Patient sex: F
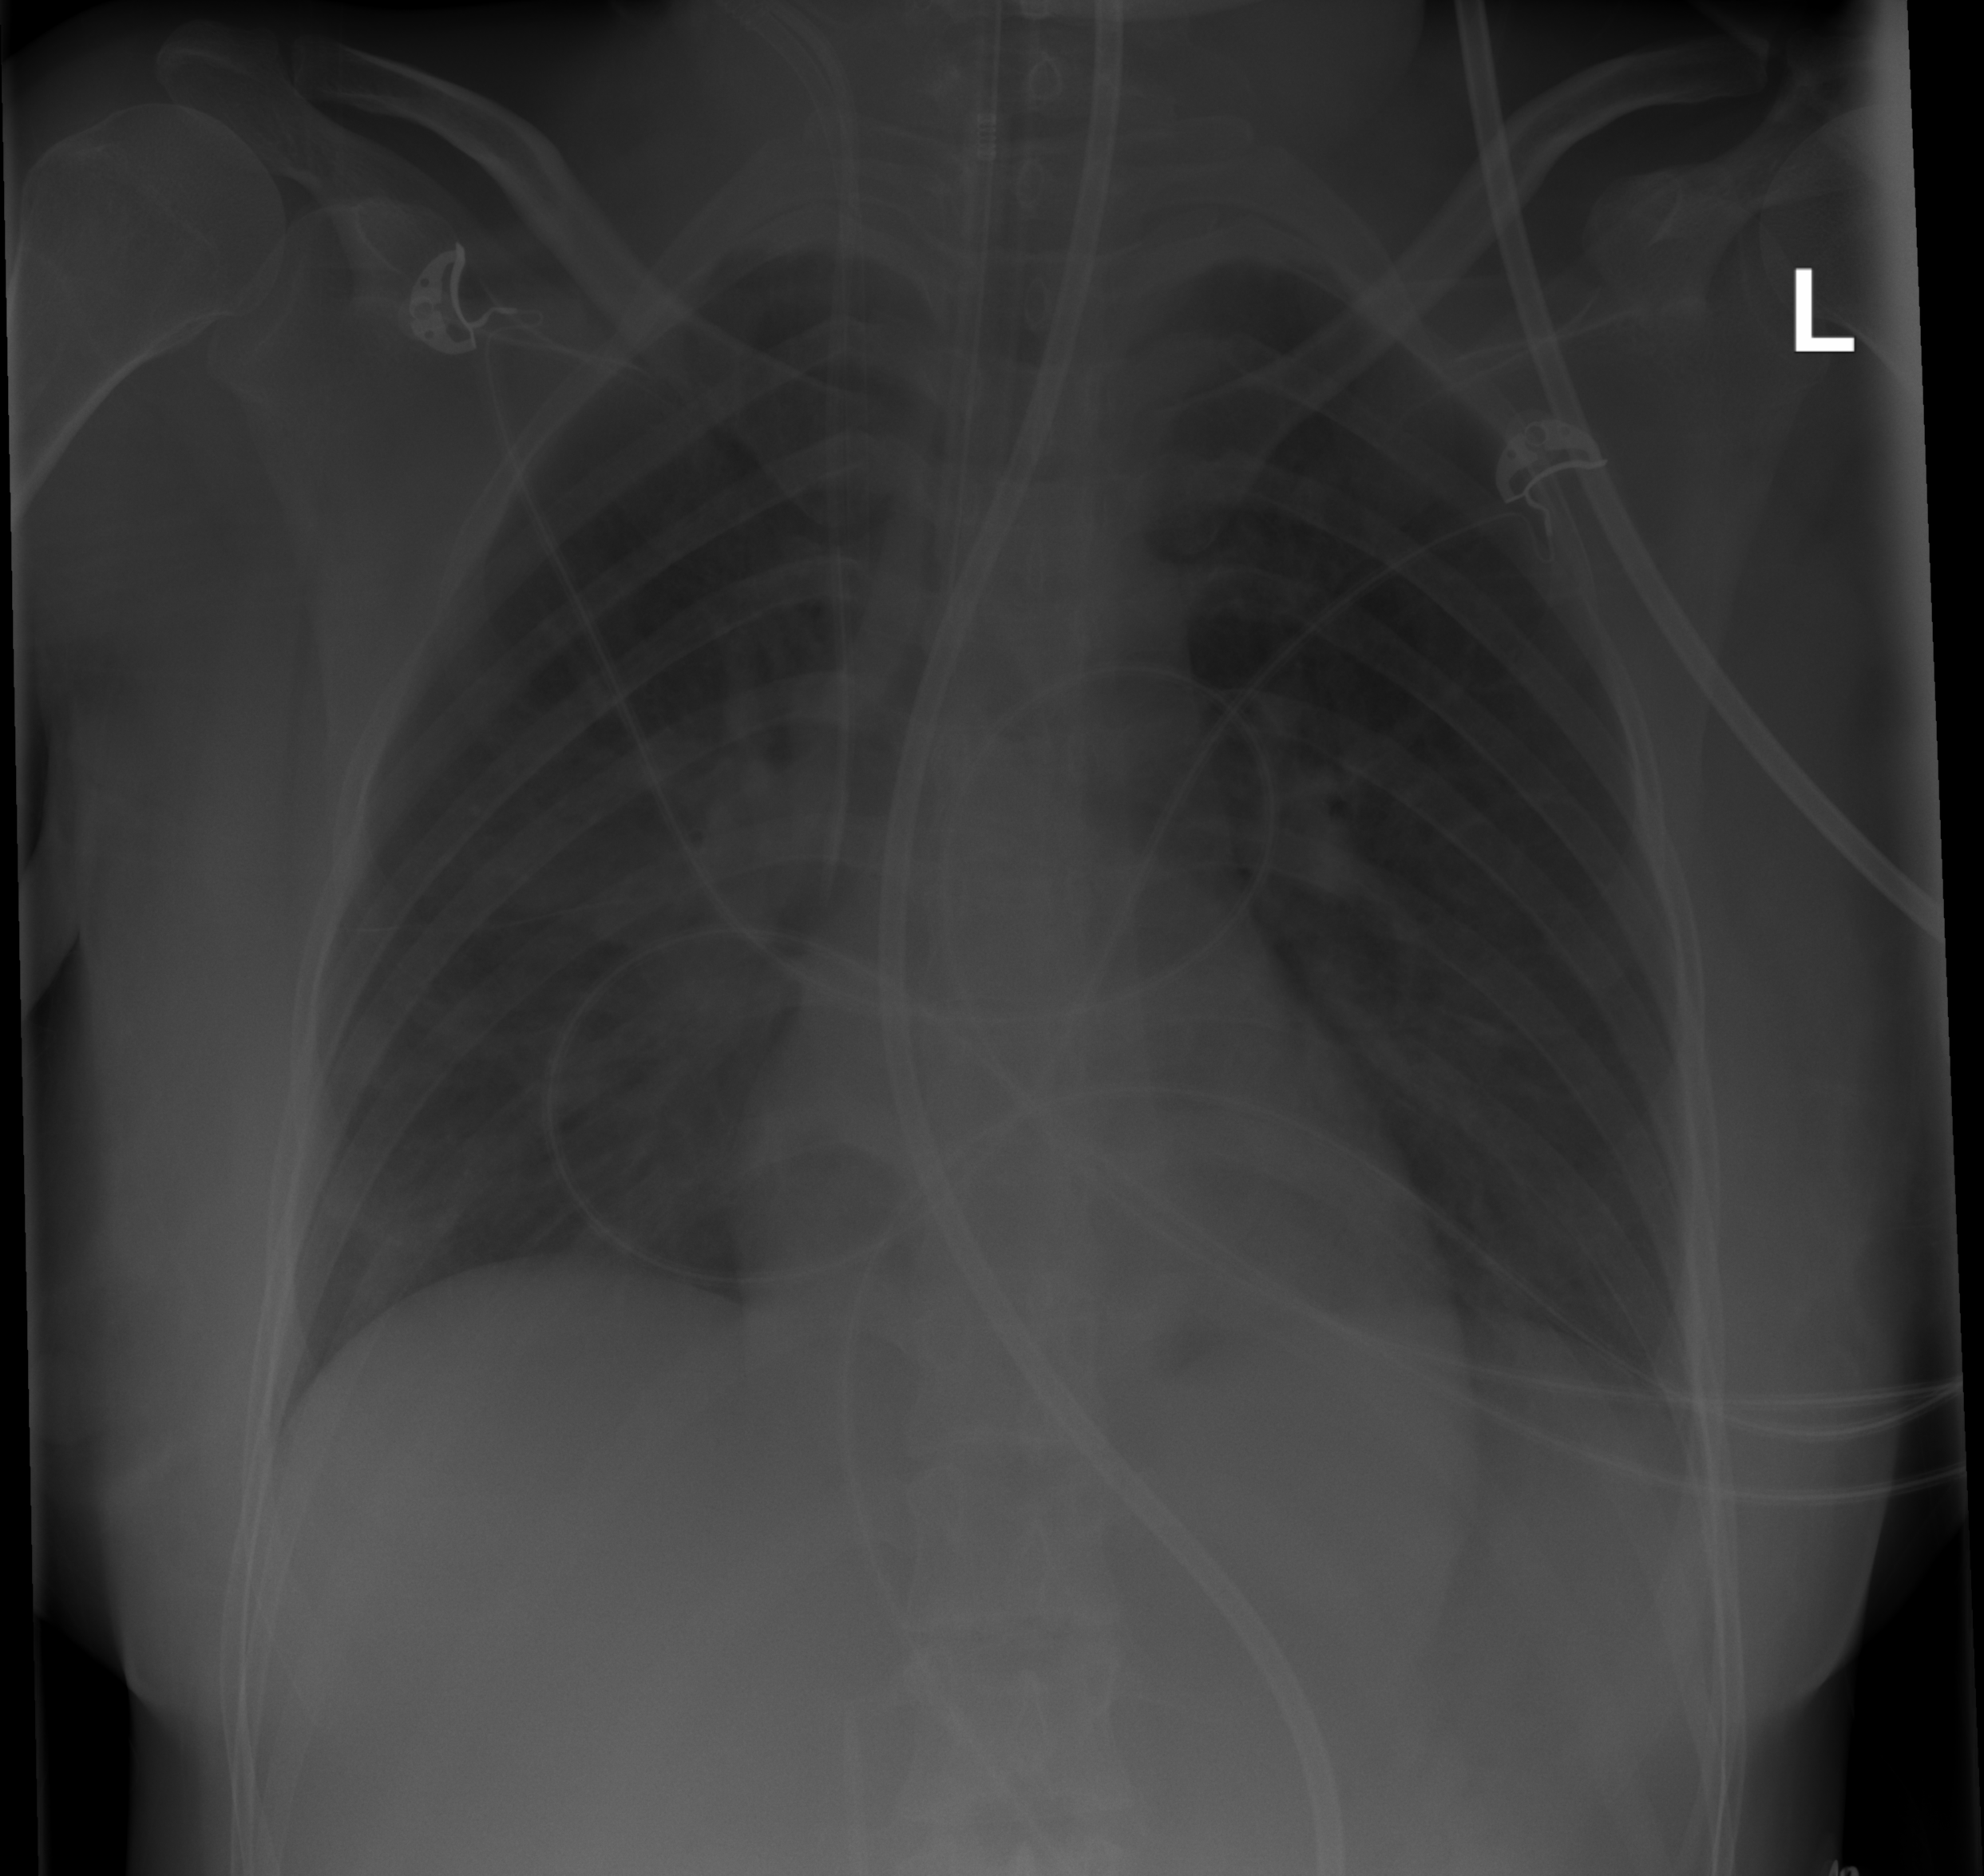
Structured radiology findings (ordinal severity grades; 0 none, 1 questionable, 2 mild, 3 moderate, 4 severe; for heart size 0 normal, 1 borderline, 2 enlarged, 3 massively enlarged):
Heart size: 0
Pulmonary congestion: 1
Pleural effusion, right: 0
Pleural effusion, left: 0
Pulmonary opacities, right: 0
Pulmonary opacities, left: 0
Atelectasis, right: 0
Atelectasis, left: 0